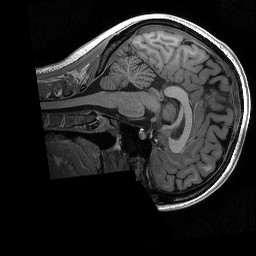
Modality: T1w
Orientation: sagittal
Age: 25
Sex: female
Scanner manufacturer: siemens
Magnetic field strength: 3 T
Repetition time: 2.3 s
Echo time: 0.00298 s